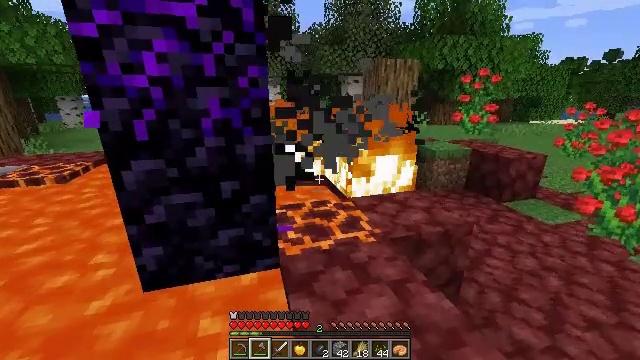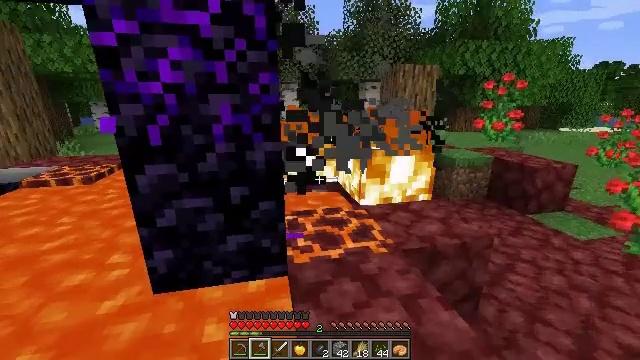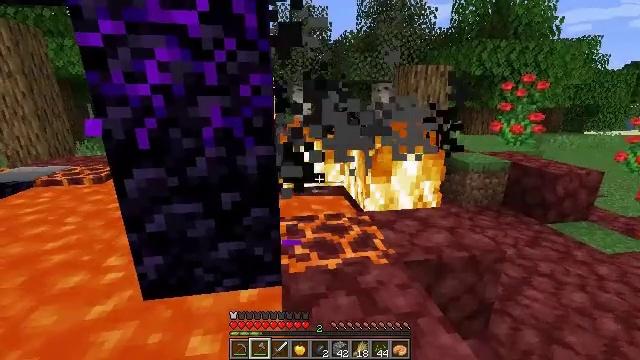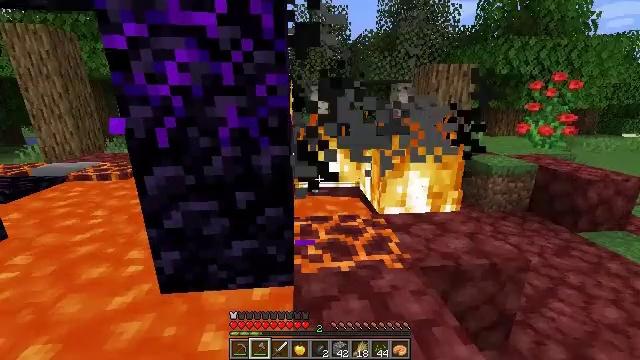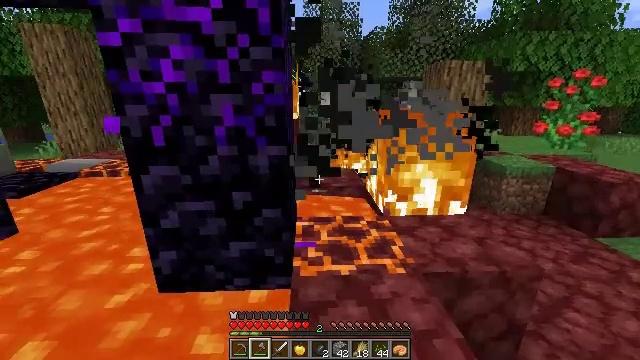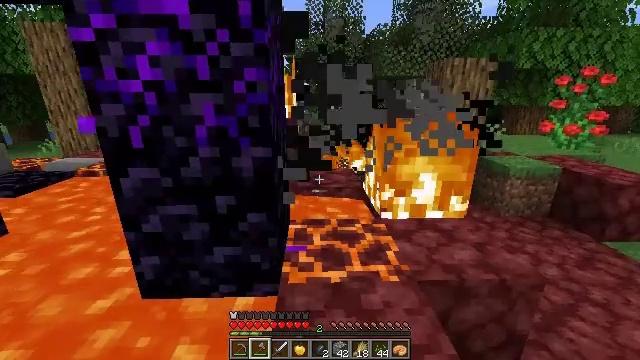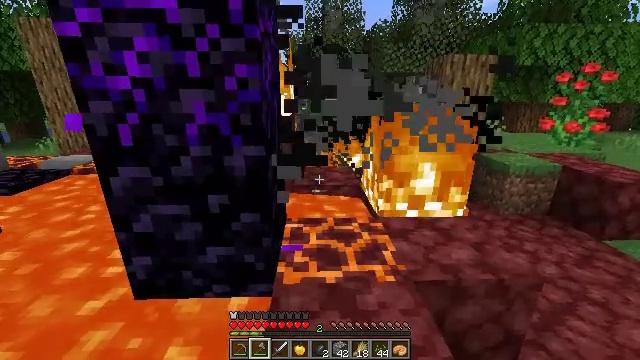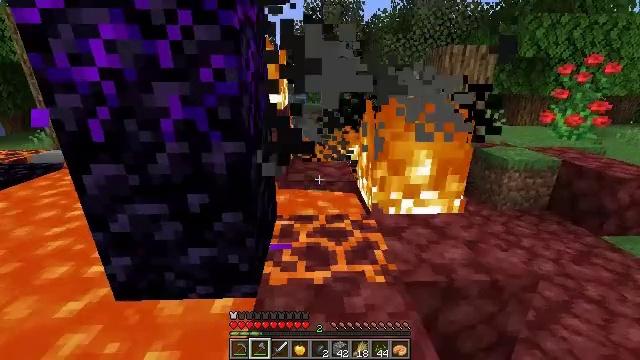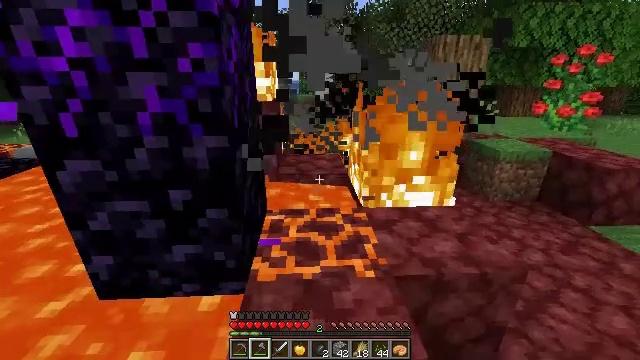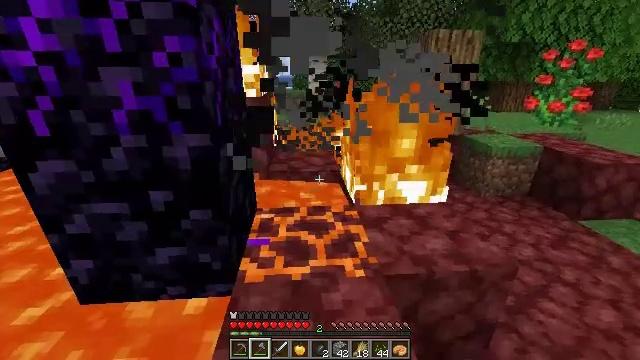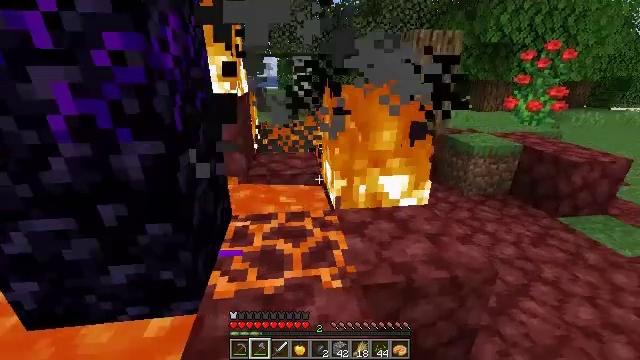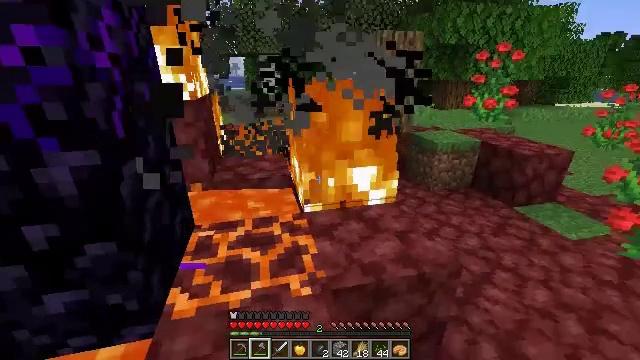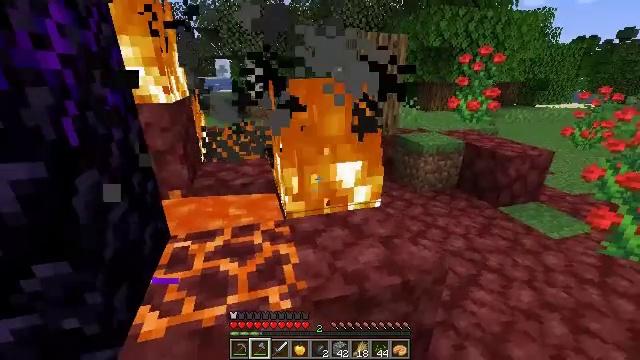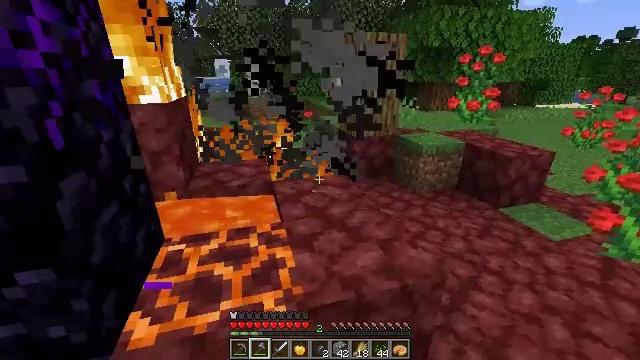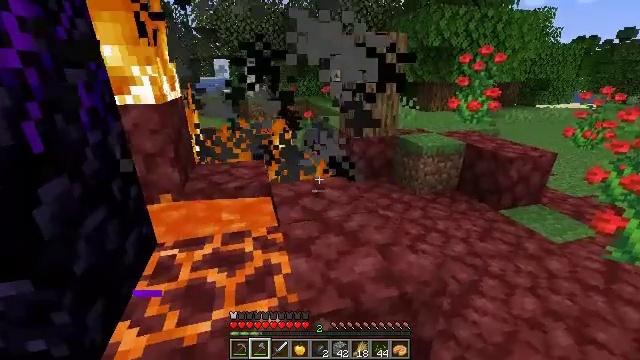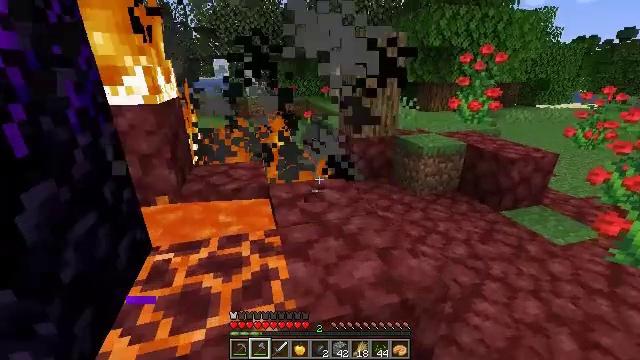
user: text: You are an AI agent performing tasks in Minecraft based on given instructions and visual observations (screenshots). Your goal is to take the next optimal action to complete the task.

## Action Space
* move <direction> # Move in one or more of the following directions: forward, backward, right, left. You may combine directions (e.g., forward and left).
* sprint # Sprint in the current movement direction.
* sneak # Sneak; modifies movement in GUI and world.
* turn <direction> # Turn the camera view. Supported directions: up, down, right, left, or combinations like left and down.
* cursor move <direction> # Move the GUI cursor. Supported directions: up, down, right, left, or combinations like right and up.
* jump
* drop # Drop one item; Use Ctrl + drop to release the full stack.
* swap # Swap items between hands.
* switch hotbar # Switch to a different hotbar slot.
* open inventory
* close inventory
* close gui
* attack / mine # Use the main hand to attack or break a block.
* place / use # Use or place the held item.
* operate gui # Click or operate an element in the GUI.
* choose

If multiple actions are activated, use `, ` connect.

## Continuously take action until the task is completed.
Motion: motion action
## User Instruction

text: Clear the fire from the area.
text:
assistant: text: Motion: move forward and move right, sneak, turn left and up
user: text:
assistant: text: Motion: move forward and move right, sneak, turn left
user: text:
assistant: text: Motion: move forward and move right, sneak, turn left
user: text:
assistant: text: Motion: move forward and move right, sneak, turn left, attack / mine
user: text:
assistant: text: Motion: move forward and move right, sneak, attack / mine
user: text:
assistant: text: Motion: move forward and move right, sneak, attack / mine
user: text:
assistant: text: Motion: move forward and move right, sneak, turn down
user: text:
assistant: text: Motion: move forward and move right, sneak, turn right and down
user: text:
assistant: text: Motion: move forward and move right, sneak, turn right
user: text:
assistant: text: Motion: move forward and move right, sneak, turn right
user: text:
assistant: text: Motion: move forward and move right, sneak, turn right
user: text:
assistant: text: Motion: move forward and move right, sneak, turn right
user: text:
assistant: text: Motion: move forward, sneak, attack / mine
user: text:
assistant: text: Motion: move forward, sneak, attack / mine
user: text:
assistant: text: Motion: move forward, sneak, attack / mine
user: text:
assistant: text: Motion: move forward, sneak
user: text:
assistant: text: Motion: move forward, sneak, turn left
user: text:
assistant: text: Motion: move forward, sneak, turn left
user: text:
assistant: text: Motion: move forward, sneak, turn left
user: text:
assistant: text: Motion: move forward, sneak, turn left and up
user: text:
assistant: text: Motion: move forward, sneak, turn left and up
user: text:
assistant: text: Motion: move forward, sneak
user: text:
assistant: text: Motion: move forward and move right, sneak
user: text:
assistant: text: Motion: move forward and move right, sneak, turn right and down
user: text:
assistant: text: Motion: move forward and move right, sneak, turn down
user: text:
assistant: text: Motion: move forward and move right, sneak
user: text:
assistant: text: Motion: move forward and move right, sneak, turn left
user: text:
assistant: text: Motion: move forward and move right, sneak, turn left
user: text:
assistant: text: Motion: move forward and move right, sneak, turn left
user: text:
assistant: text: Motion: move forward and move right, sneak, turn left, attack / mine